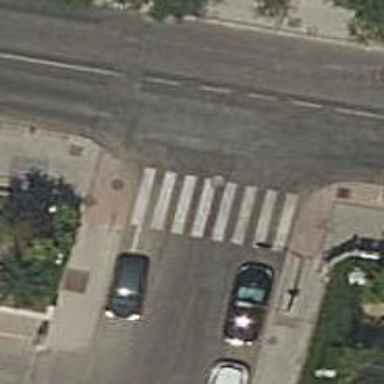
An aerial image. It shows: Zebra crossing on the road.